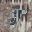
Label: 5